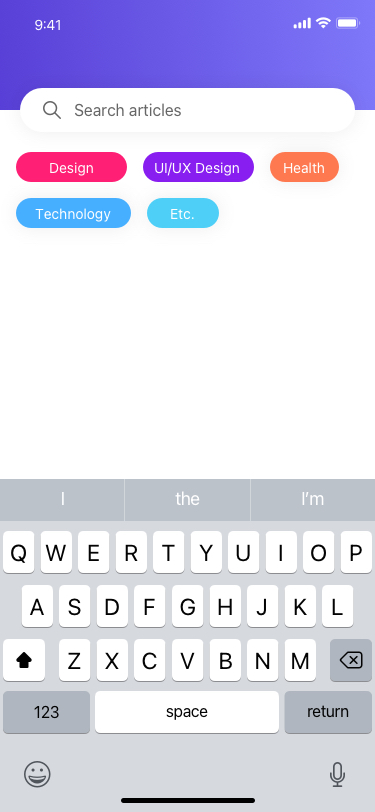
Text in this UI design:
Search articles
Design
UI/UX Design
Health
Technology
Etc.